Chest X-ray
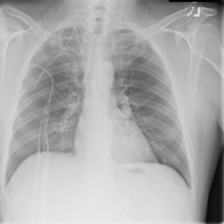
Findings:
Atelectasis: negative
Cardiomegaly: negative
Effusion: negative
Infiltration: negative
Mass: negative
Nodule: positive
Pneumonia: negative
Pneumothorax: negative
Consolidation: negative
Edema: negative
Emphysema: negative
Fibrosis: negative
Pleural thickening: negative
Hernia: negative